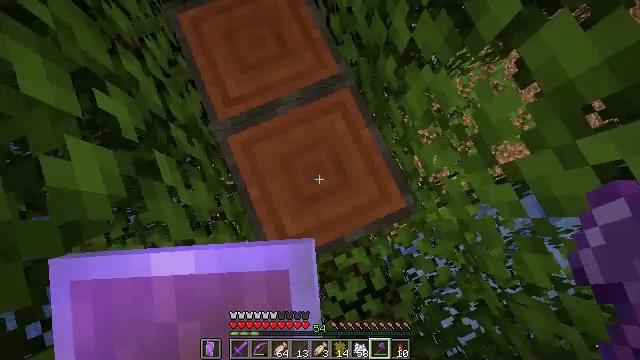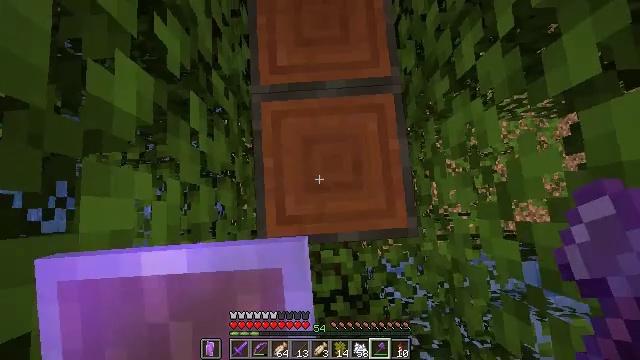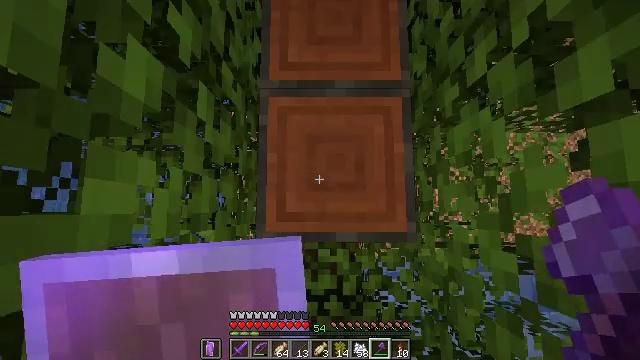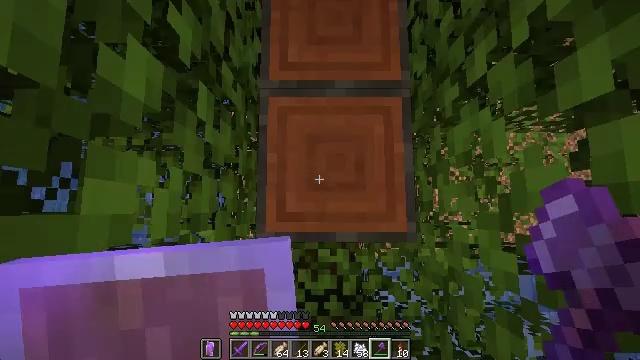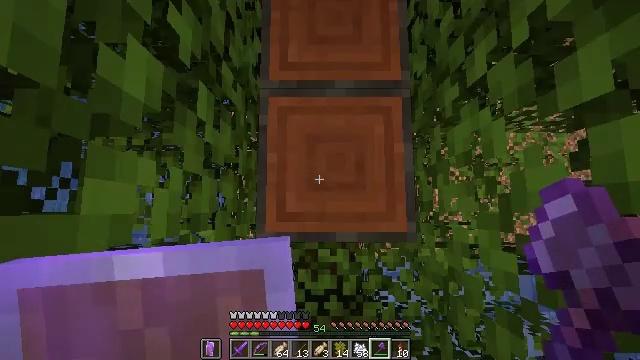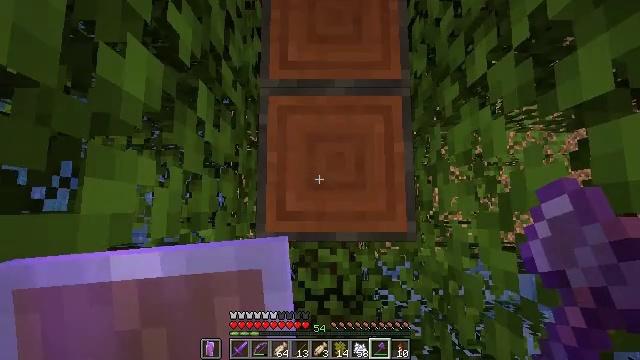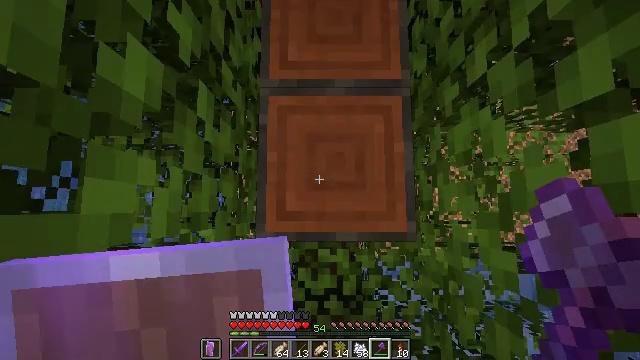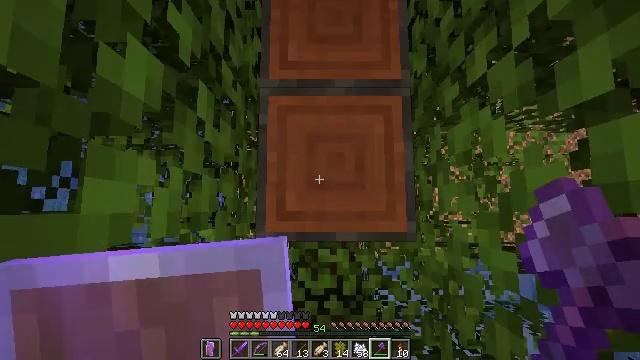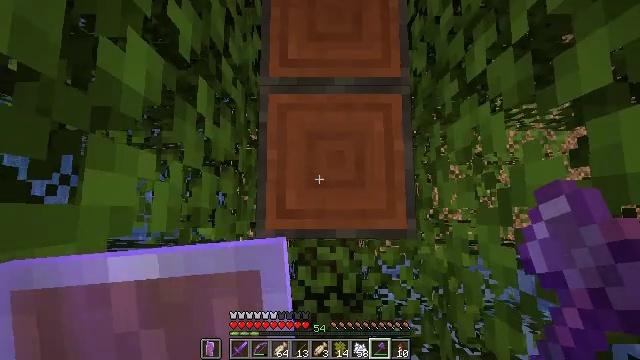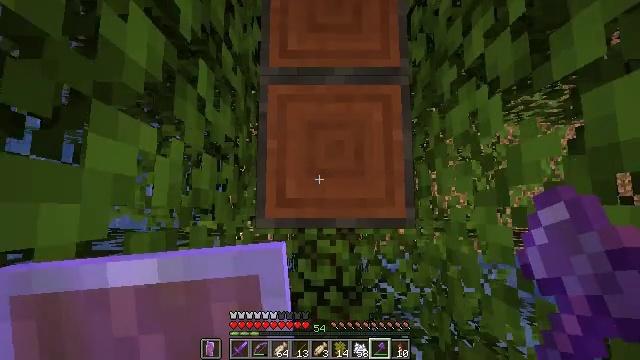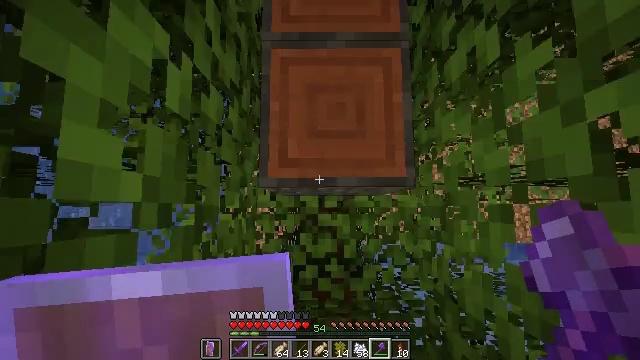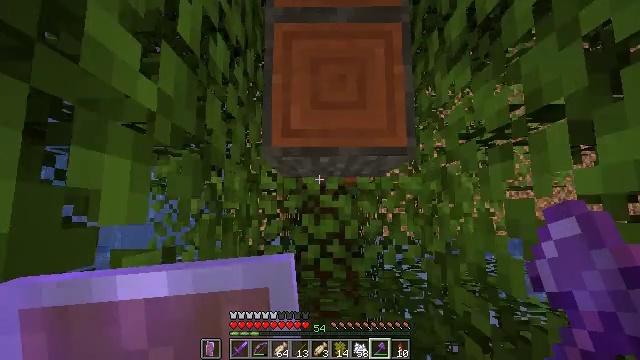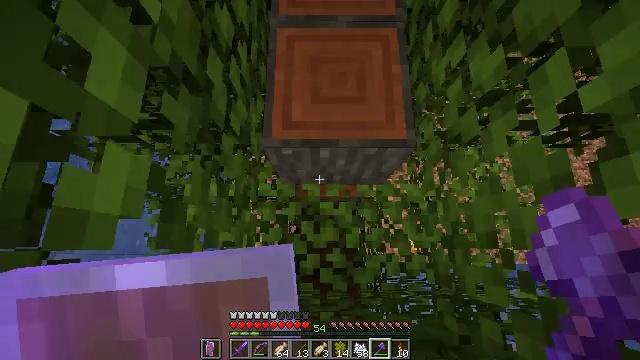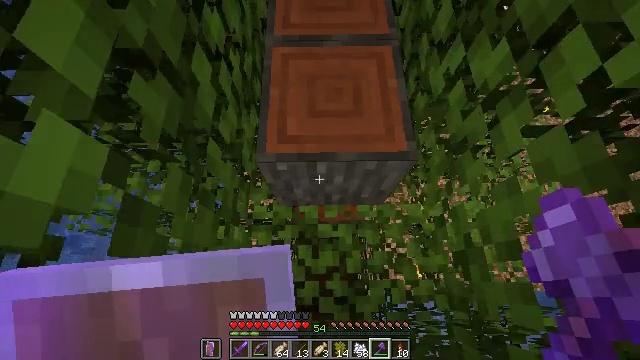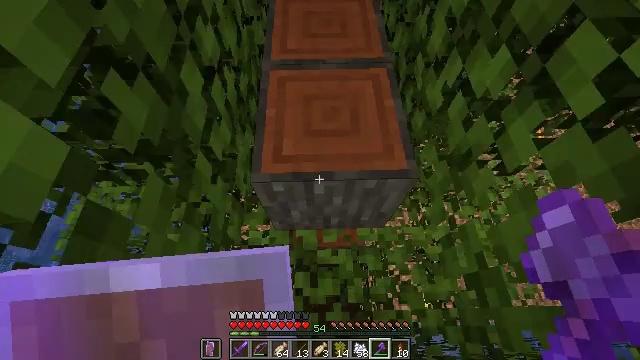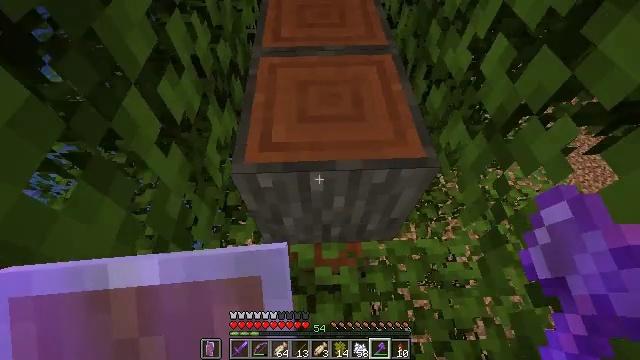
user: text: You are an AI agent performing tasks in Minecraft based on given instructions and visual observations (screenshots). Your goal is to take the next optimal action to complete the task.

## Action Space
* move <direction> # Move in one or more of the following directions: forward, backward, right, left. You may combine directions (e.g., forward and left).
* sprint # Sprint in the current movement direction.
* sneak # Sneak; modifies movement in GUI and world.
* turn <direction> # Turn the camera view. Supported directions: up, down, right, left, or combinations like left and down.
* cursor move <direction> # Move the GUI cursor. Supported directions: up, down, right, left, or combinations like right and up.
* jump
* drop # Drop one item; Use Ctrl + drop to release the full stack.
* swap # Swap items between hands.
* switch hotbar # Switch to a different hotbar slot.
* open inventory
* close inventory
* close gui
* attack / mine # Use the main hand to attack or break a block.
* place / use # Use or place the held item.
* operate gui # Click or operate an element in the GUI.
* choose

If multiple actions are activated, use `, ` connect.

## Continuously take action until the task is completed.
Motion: motion action
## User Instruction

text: Harvest the acacia log from the forest.
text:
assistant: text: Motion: turn left and down
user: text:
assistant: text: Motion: turn left
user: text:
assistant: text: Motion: no_op
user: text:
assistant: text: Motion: no_op
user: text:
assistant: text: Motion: no_op
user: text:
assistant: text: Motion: no_op
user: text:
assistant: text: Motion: no_op
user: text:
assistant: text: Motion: move back
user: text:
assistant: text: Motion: move back
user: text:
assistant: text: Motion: move back
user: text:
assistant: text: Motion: move back
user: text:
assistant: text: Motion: move back, turn up
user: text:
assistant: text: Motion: turn right and up
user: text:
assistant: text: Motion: turn up
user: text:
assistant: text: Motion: turn up
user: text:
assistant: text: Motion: turn up
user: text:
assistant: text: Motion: turn up
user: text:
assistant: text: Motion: turn up
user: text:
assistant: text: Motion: turn up
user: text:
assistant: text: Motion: turn up
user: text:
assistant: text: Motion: turn up
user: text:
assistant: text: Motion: turn up
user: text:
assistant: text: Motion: turn left and up
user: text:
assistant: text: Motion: no_op
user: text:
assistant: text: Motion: attack / mine
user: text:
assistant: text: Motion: attack / mine
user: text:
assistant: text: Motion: attack / mine
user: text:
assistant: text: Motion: attack / mine
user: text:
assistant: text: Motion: attack / mine
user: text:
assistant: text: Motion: attack / mine